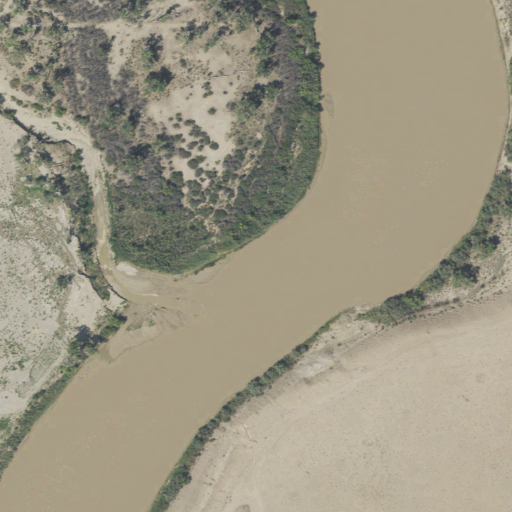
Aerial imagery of valley in Utah named Fivemile Wash containing open water, shrub, woody wetlands, herbaceous wetlands, low intensity development, medium intensity development, high intensity development, and grassland